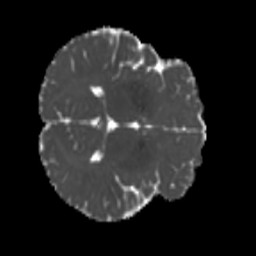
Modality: MD
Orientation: axial
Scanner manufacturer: siemens
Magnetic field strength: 3 T
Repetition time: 4 s
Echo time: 0.0594 s